Interaction volume radius: 5 \u00c5
Interaction volume height: 20 \u00c5
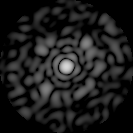
Disorder parameter: 0.836